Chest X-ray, PA view. Patient: 51 years old, sex M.
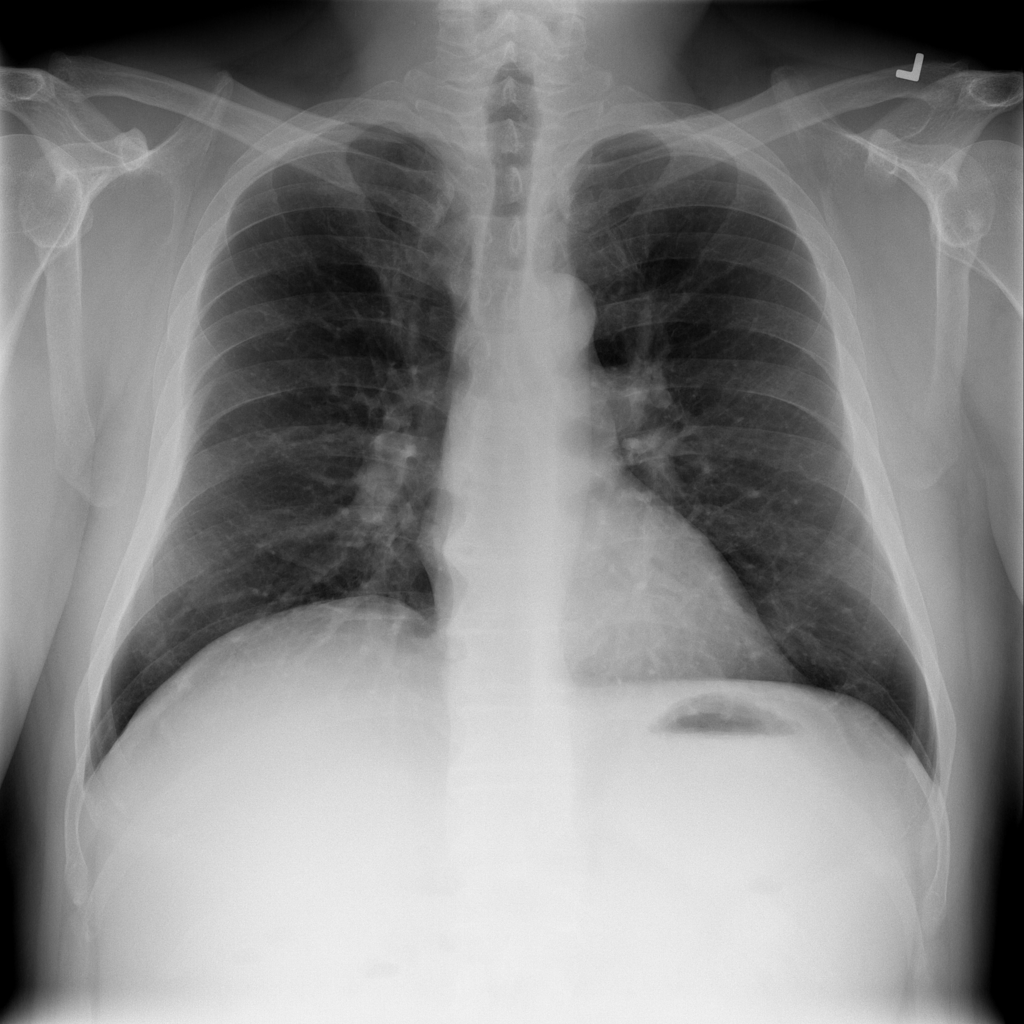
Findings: No Finding